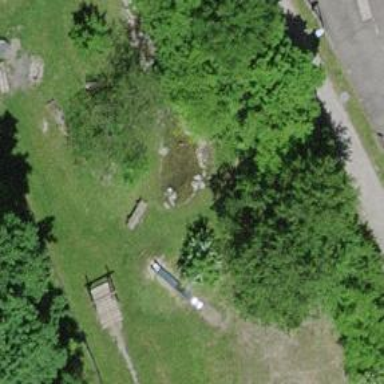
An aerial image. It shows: Playground with slide.